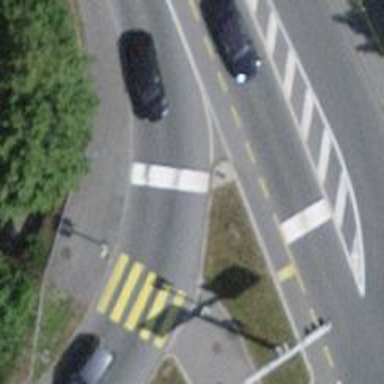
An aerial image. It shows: Road with traffic signals.